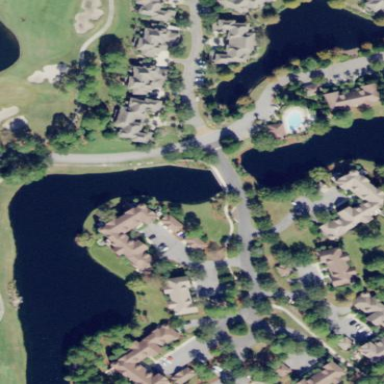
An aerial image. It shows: Golf course feature - pond classified as lateral water hazard.